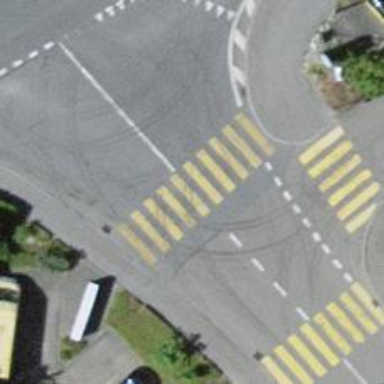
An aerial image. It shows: Pedestrian crossing with zebra markings on the footway.